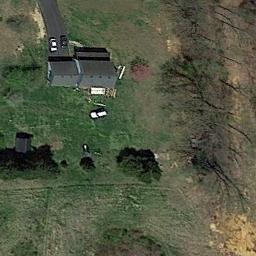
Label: sparse_residential